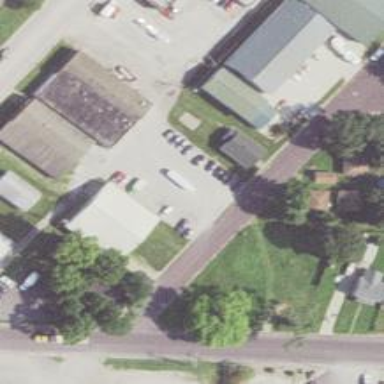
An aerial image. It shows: Alley classified as service road.